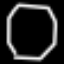
Label: octagon